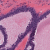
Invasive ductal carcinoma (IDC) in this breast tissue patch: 0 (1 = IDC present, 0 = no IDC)